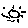
Label: sun